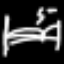
Label: bed